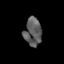
Tissue: skin
Cell type: Myeloid cells
Senescence score: 0.7399
Nuclear area (px): 474
Mean DAPI intensity: 92.148